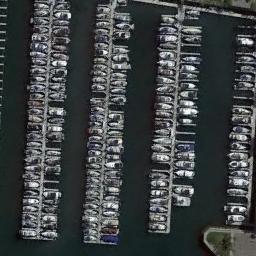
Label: harbor